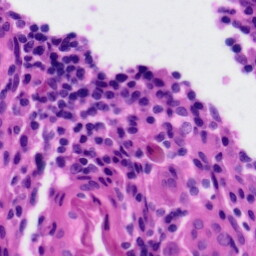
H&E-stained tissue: Tonsil